Question: I'm using iTextSharp v5.3 to build a PDF with one or more tables that are have the same cells but can vary in height due to dynamic content. Currently, if a 'PdfPTable' is too large to fit on the current page the table is broken and the remaining cell data ends up on the next page. Is there a way I can tell iTextSharp that if the table won't fit, to put the on the next page?

I've tried messing around with 'SplitRows' and 'SplitLate' but they don't have the desired effect. I have also tried to do some calculations after adding the 'PdfPTable' to the document but can't figure out how to get the "cursor position" on the page. Do I need to track the current page's height in my loop and do all of the calculations myself?
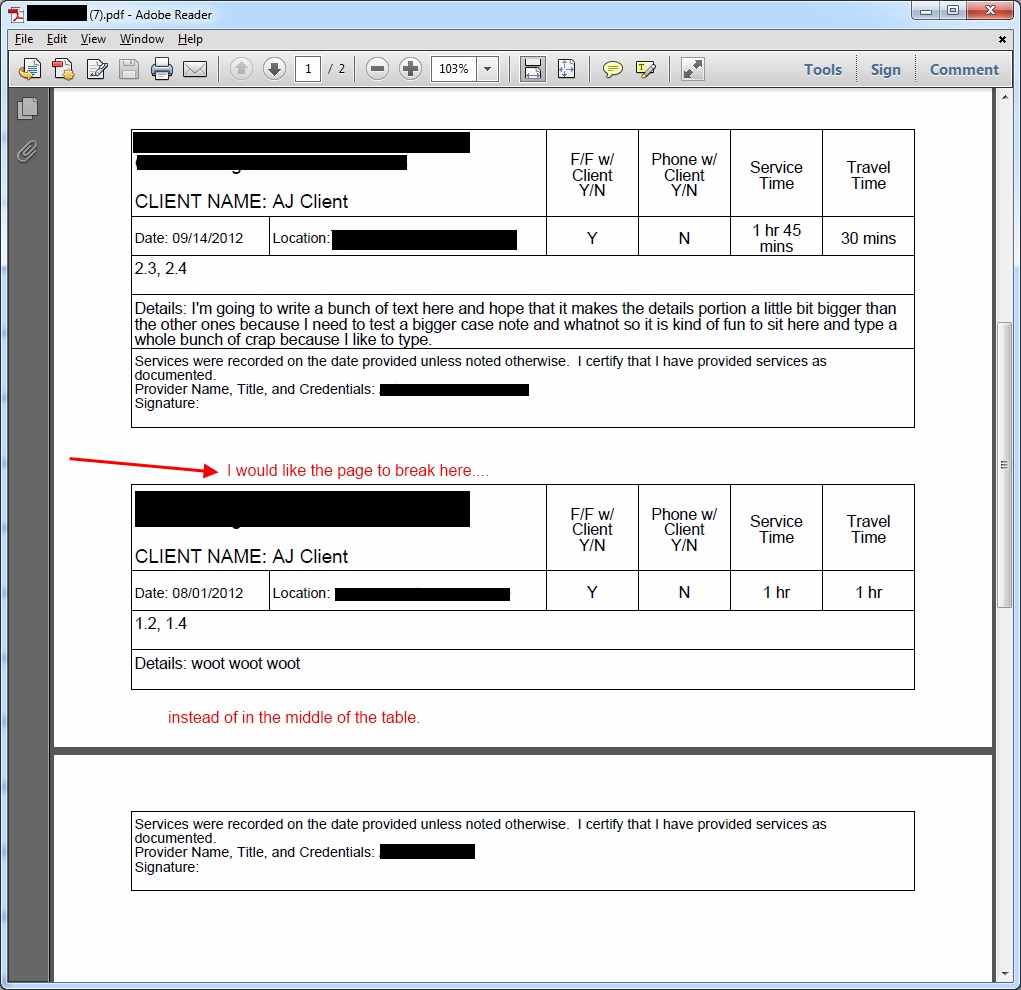
Answer: You can ask the table for its total height. This is done like this: 'table.TotalHeight'
If the height is 0, make sure you've defined the width first: iText can't calculate the width if it doesn't know the available width to render the table.
Once you have the height, ask the writer for the vertical position: 'writer.GetVerticalPosition(true)'
As you probably know, the Y coordinate is 0 at the bottom of the page. If the vertical position minus the total height of the page exceeds the margin size, you know that the table won't fit, and you can trigger a new page.